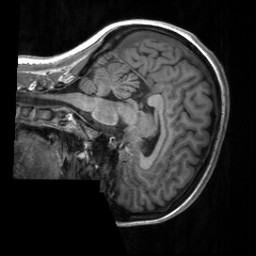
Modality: T1w
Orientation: sagittal
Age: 23
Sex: female
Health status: healthy
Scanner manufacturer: siemens
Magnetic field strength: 3 T
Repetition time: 2 s
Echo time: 0.00232 s